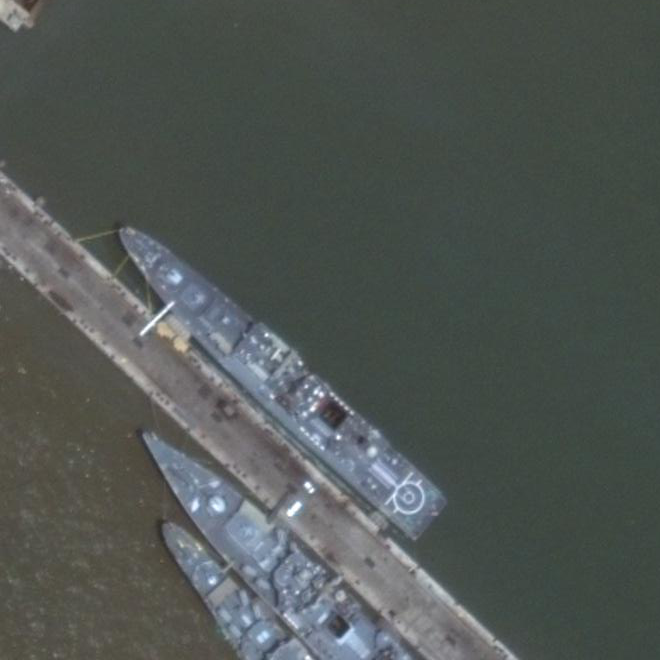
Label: cruiser